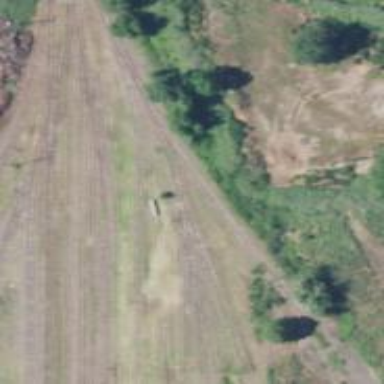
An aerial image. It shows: Railway siding with rails.